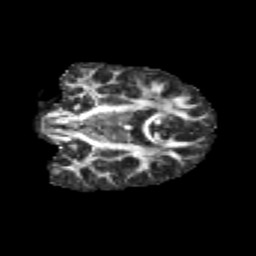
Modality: FA
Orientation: coronal
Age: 10
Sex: male
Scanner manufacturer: siemens
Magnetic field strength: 3 T
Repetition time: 3.8 s
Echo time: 0.07 s